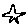
Label: star